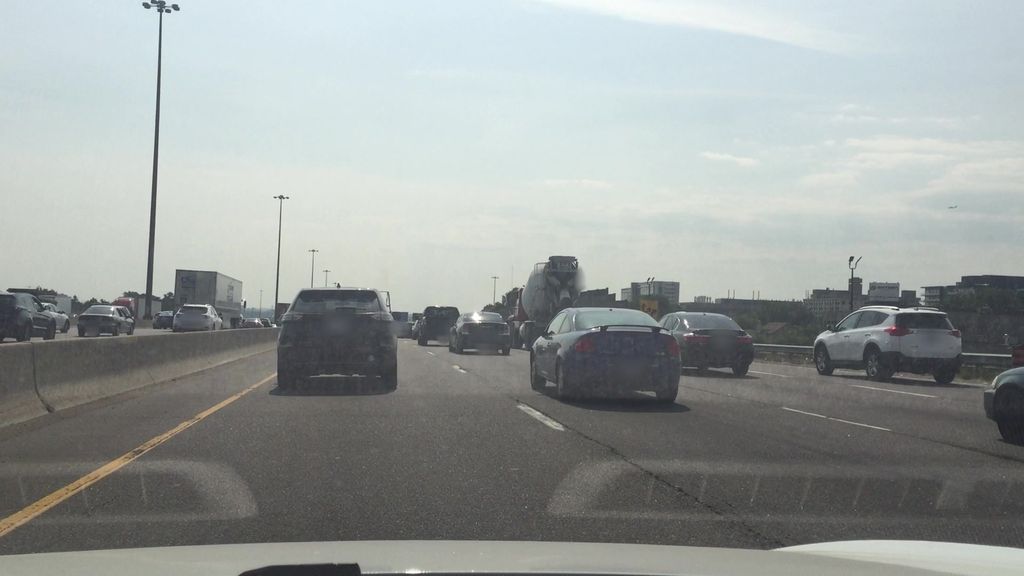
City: toronto